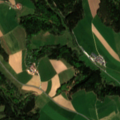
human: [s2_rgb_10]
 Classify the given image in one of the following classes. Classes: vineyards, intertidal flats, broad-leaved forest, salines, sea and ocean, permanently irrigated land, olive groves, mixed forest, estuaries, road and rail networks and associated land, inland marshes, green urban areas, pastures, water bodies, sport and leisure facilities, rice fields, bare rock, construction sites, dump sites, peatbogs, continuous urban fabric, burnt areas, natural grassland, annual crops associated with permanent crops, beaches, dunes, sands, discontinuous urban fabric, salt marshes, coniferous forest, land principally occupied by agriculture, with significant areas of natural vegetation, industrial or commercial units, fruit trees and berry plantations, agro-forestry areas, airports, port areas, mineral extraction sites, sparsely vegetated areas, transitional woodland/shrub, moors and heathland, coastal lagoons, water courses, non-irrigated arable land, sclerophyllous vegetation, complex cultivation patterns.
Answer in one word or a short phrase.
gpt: non-irrigated arable land, complex cultivation patterns, mixed forest